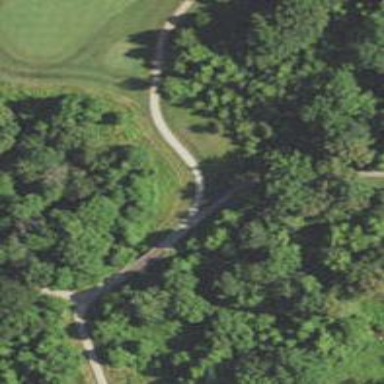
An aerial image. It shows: Path for golf carts.